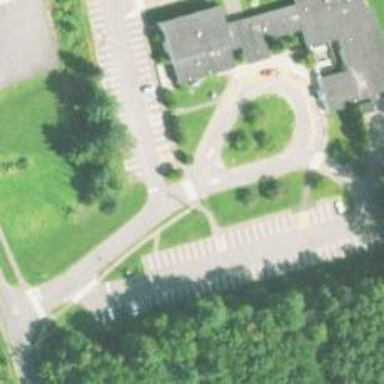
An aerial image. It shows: Footway crossing.